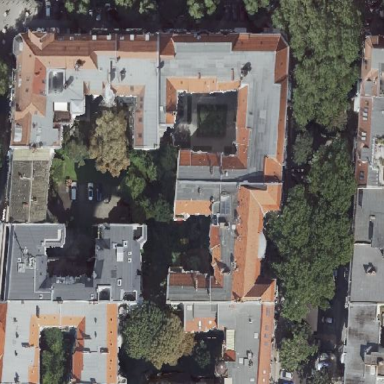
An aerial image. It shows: Residential building with apartments. It features roof made of roof tiles in double saltbox shape.